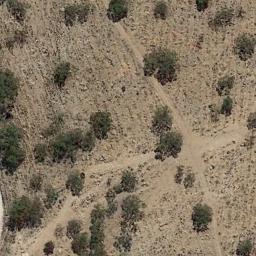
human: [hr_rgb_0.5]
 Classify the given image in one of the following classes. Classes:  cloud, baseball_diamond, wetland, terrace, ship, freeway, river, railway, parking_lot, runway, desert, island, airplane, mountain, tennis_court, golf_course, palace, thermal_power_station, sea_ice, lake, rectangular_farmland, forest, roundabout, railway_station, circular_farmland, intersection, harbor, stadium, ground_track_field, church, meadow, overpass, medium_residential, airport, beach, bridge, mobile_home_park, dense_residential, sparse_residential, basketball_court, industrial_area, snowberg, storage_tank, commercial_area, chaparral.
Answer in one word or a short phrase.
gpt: chaparral